Field crop: maize
Growth stage: 2
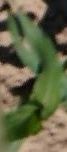
Species: maize